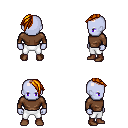
a pixel art fantasy rpg character, male body template, dark elf, purple skin, brown long-sleeve shirt, white pants, dark blonde long mohawk hairstyle, brown shoes, four views (front, back, left, right), 2x2 character sprite sheet, small pixel art, hard edges, no anti-aliasing